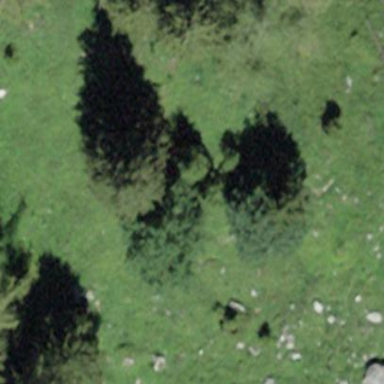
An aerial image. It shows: Forest area.